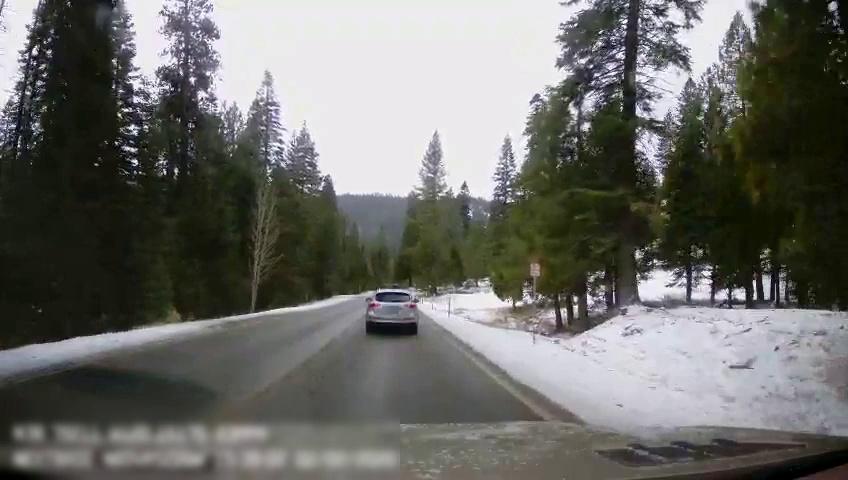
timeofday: Day
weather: Snowy
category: Drivable Space
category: Vehicles | Truck
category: Vehicles | SUV
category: Lanes | Current Lane
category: Traffic | Signs